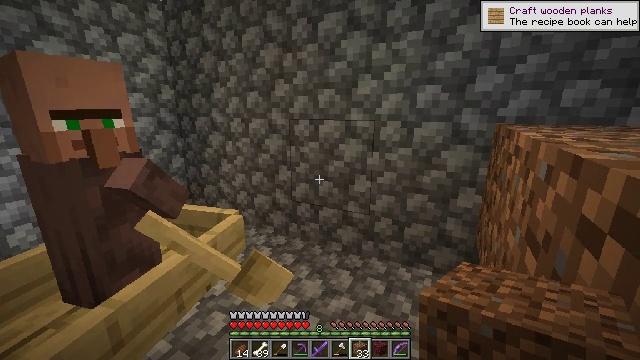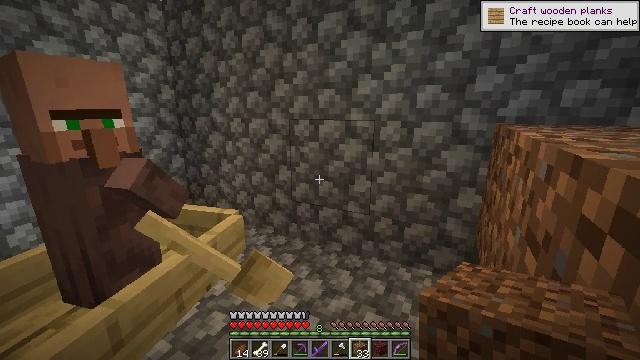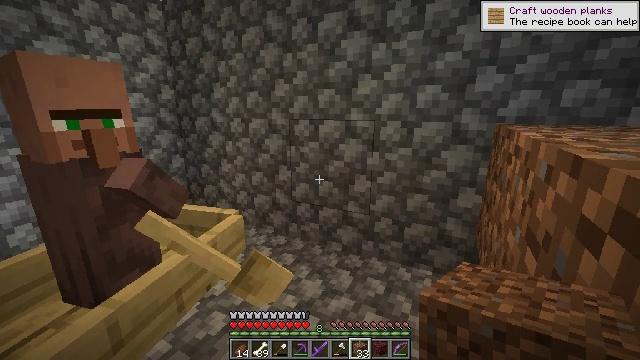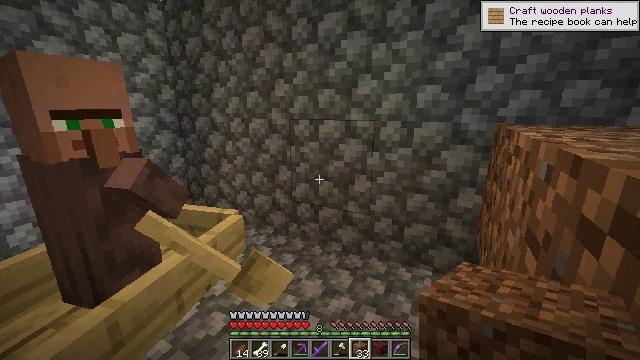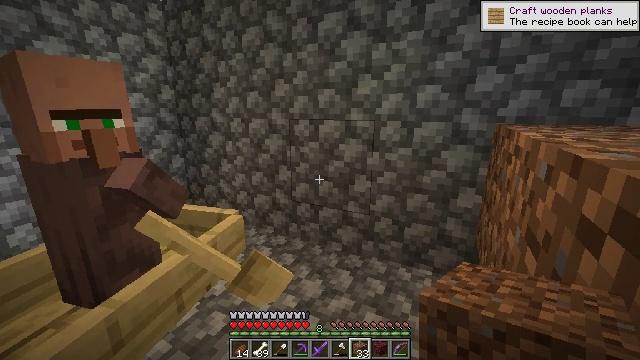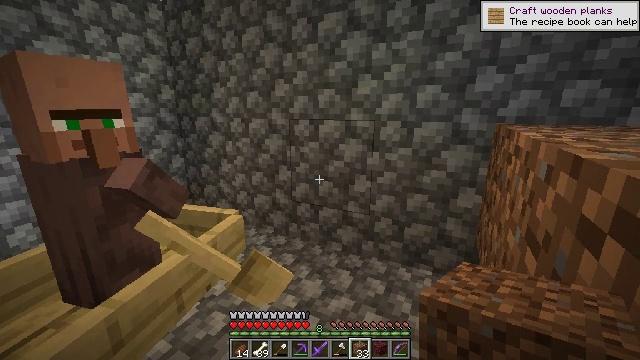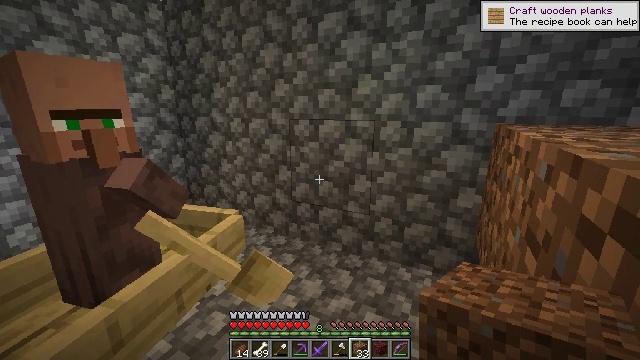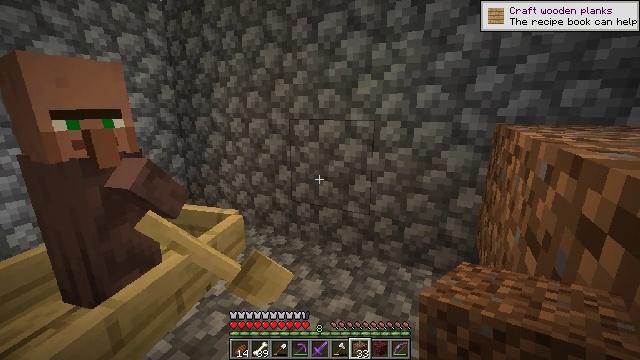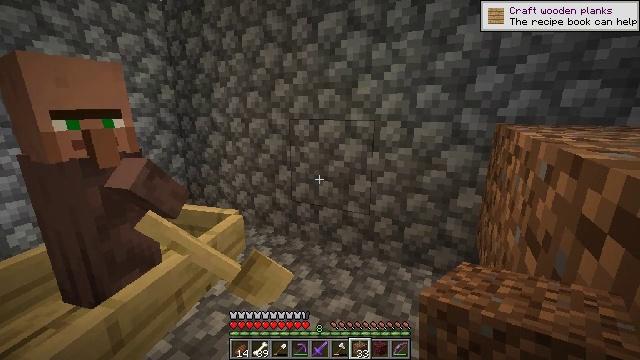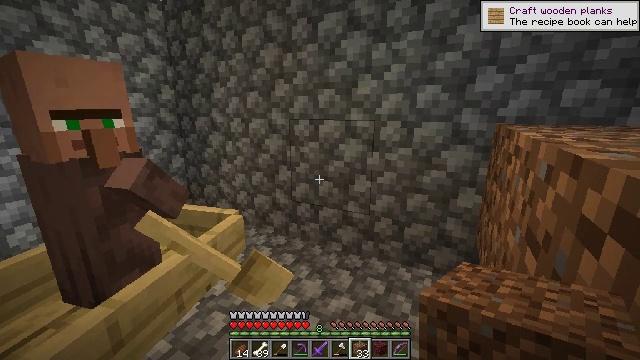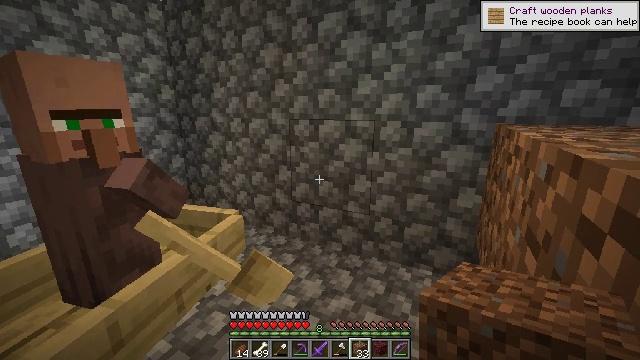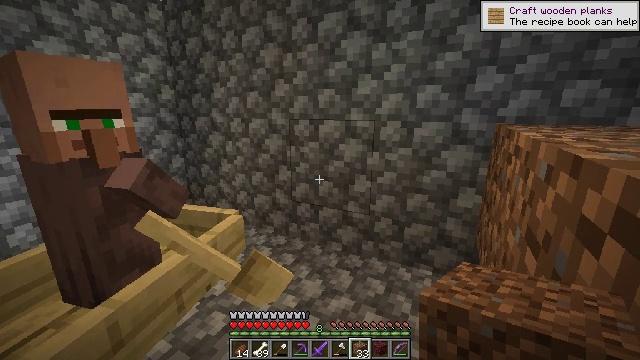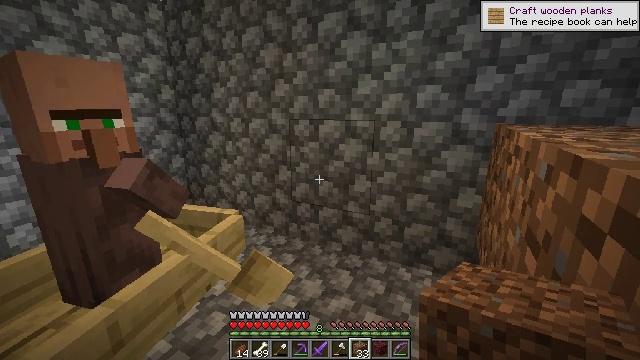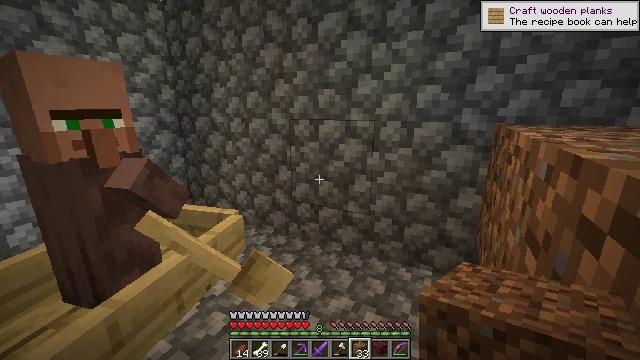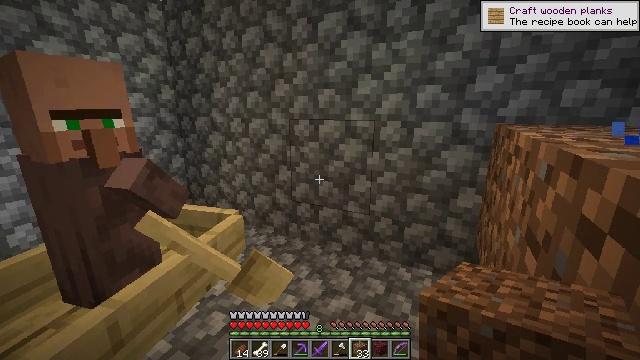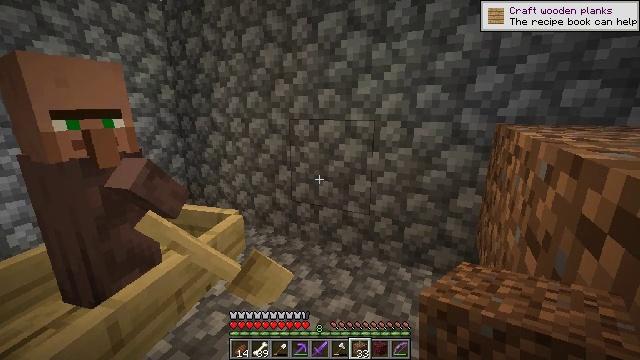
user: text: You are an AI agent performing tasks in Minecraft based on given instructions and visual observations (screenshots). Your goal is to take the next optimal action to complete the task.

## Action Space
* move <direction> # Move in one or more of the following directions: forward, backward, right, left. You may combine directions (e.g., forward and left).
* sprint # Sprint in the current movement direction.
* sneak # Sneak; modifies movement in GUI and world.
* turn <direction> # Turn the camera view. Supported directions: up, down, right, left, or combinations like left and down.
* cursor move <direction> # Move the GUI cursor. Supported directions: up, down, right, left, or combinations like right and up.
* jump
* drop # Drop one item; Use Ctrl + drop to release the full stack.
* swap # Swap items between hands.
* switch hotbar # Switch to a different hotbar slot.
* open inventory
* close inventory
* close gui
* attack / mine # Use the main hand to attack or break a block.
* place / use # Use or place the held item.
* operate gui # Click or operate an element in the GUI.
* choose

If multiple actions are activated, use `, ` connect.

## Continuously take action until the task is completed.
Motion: motion action
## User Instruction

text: Digging the cobblestone underground.
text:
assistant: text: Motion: no_op
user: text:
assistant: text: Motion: no_op
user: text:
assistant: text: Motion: no_op
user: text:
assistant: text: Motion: no_op
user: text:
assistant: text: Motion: no_op
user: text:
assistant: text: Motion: no_op
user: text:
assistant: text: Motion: no_op
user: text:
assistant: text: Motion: no_op
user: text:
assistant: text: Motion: no_op
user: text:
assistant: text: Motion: no_op
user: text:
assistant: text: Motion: no_op
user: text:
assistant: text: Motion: no_op
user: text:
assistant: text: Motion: no_op
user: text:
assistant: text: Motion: no_op
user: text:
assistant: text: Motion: no_op
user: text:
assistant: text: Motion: no_op
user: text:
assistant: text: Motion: no_op
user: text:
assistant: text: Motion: no_op
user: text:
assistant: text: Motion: no_op
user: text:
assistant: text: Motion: no_op
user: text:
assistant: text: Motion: no_op
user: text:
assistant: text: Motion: no_op
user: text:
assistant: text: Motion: no_op
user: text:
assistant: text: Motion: no_op
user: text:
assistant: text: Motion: no_op
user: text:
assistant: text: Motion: no_op
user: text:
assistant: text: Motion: no_op
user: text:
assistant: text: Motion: no_op
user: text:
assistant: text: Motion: no_op
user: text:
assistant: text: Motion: no_op